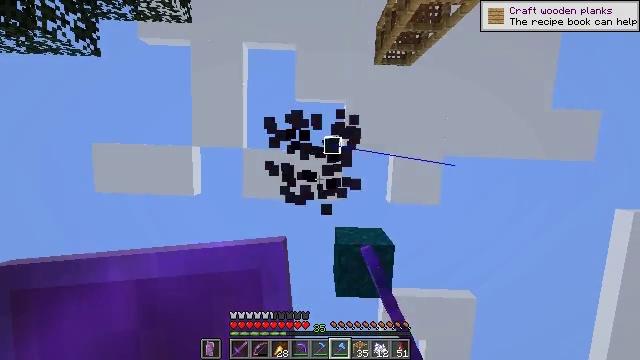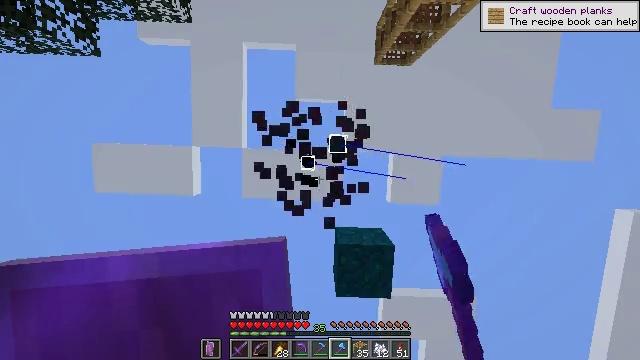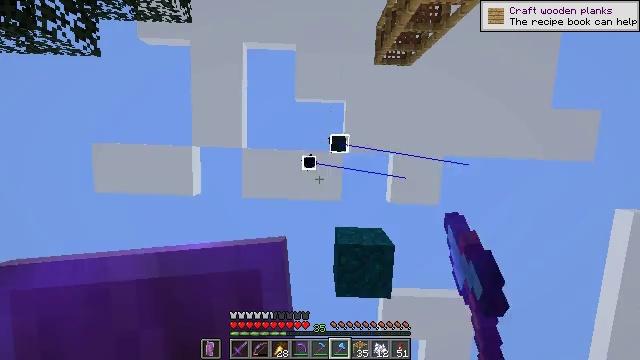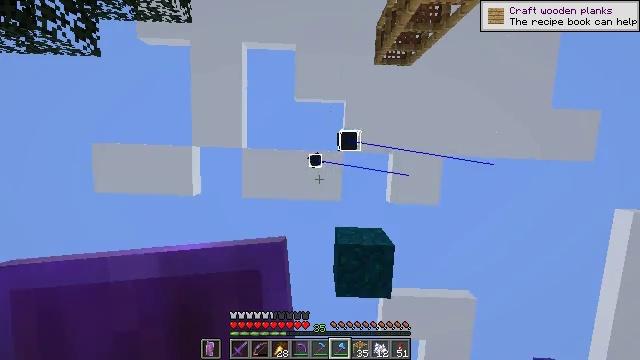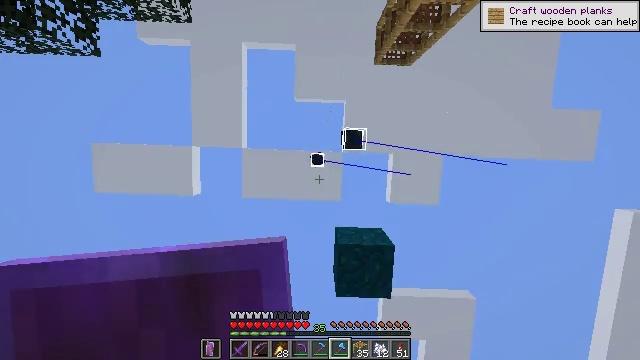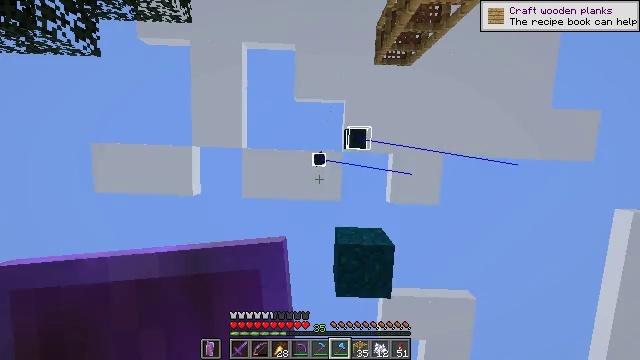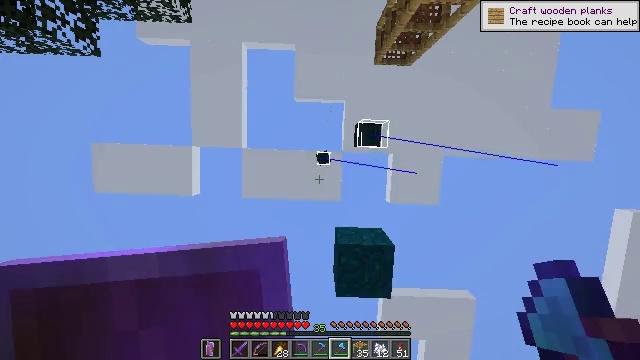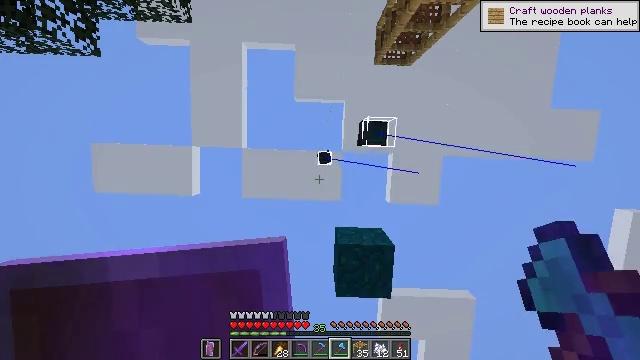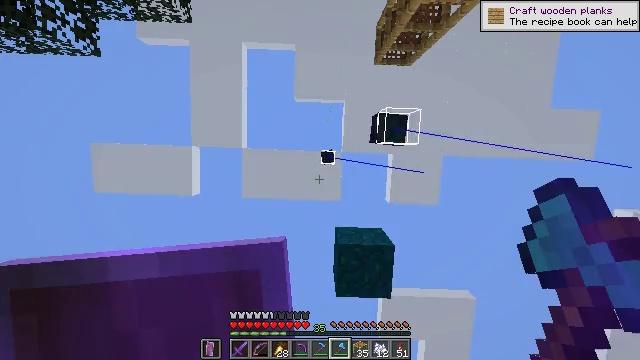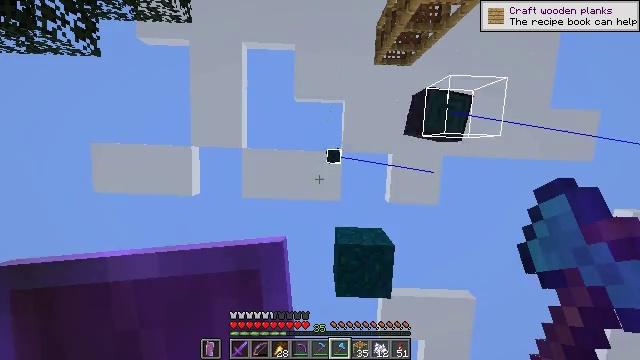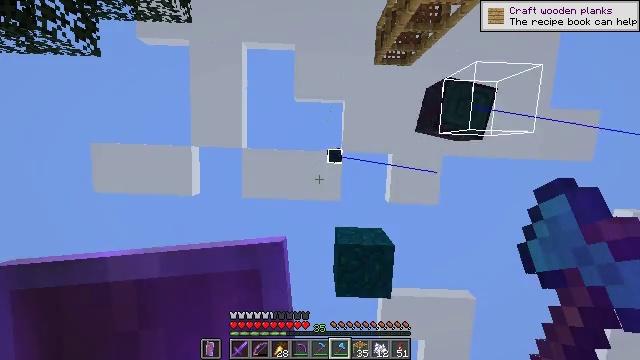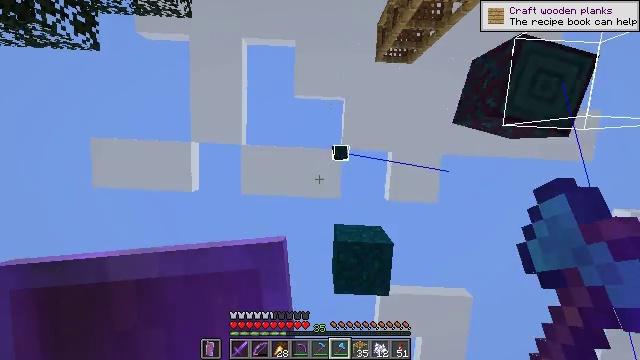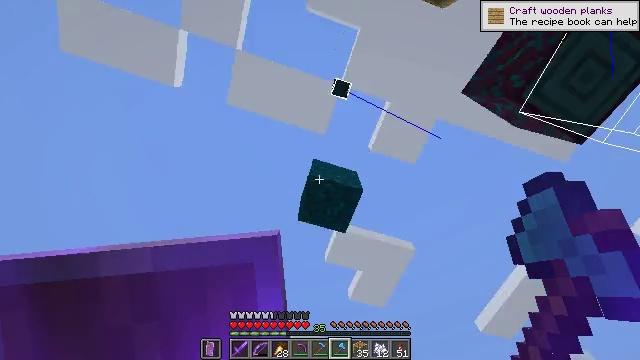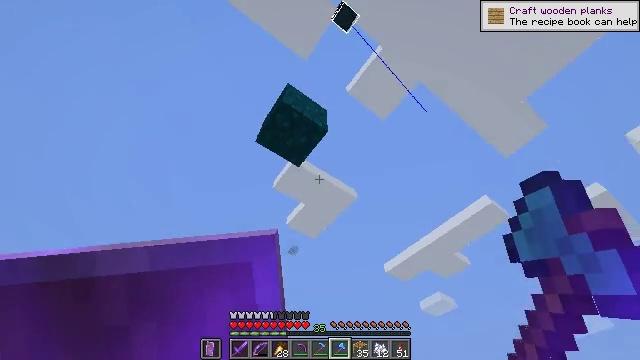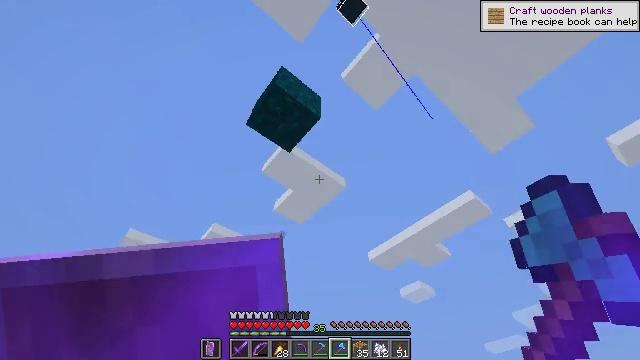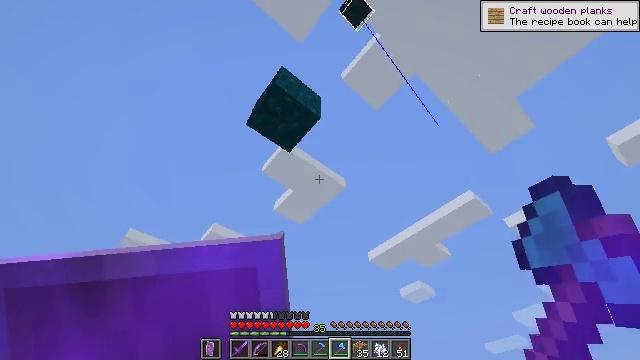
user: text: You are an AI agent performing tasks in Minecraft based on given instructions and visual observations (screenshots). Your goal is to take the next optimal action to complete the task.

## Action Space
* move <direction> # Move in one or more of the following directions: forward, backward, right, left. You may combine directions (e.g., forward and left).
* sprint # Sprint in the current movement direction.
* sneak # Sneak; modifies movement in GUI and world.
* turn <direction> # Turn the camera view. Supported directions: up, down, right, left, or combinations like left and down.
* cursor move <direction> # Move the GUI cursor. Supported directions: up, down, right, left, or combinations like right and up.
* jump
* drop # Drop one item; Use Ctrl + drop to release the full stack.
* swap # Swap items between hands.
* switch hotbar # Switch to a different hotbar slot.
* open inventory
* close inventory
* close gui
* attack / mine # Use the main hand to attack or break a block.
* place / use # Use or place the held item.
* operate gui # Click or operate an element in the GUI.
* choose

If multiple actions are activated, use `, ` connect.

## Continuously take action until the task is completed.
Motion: motion action
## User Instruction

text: Harvest the warped wart block in the Nether.
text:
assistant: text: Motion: attack / mine
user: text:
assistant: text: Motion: attack / mine
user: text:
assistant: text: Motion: attack / mine
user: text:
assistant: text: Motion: attack / mine
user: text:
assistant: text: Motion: attack / mine
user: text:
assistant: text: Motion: no_op
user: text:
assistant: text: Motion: no_op
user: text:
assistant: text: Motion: no_op
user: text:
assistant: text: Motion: no_op
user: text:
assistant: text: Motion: no_op
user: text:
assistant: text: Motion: no_op
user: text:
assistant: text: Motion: turn right and down
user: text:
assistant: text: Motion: turn right and down
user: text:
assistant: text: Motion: turn right and down
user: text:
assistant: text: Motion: no_op
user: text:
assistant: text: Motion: no_op
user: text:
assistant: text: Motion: no_op
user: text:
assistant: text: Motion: no_op
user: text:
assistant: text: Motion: no_op
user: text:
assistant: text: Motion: turn left
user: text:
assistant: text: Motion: turn left
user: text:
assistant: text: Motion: no_op
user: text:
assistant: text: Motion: no_op
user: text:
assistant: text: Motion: no_op
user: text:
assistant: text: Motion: no_op
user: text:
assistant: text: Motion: turn left and up
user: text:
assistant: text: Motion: no_op
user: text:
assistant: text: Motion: move forward
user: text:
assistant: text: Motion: move forward
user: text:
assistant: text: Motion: move forward